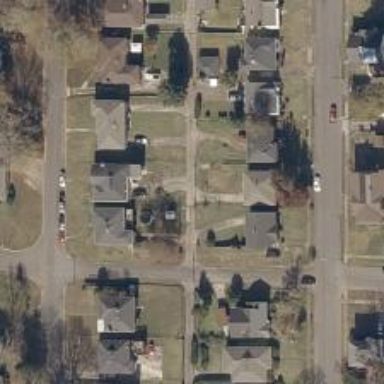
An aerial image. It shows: Alley classified as service road.